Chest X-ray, PA view. Patient: 50 years old, sex F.
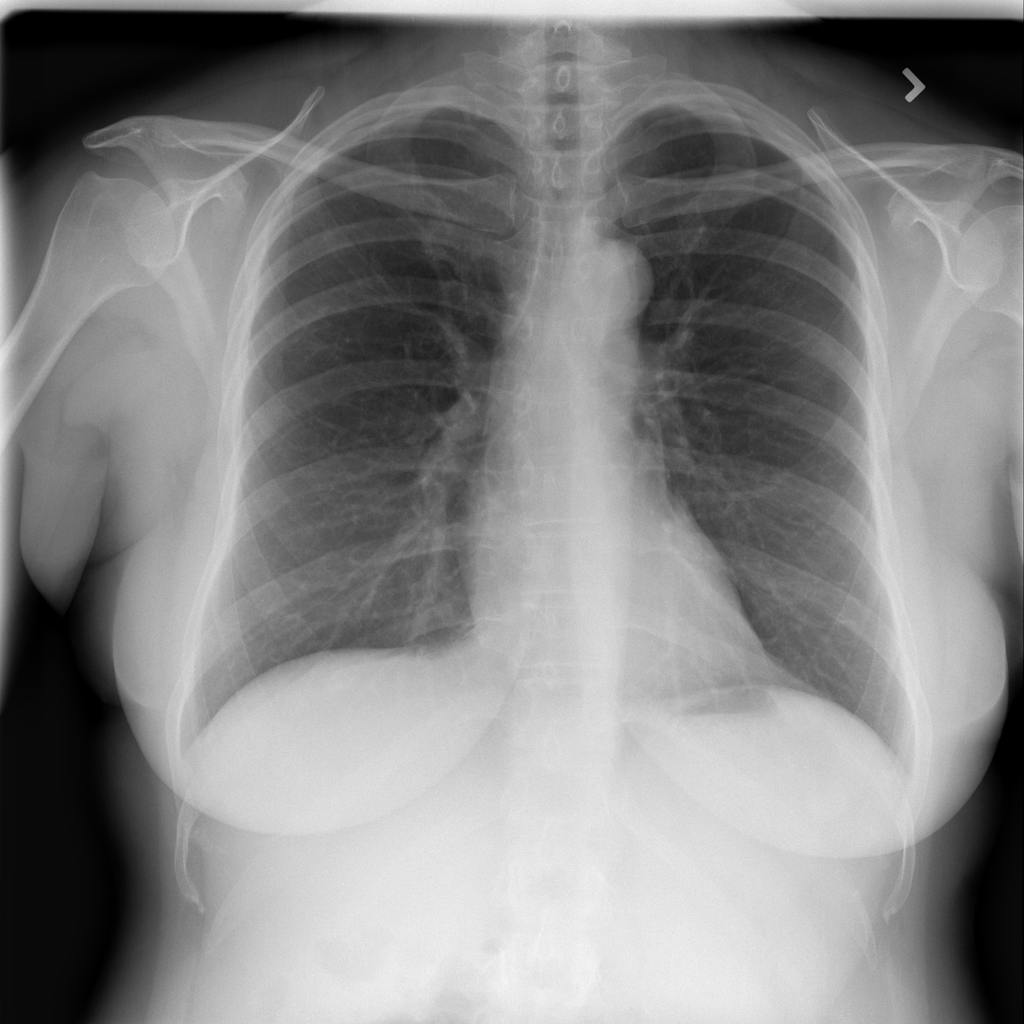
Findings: No Finding